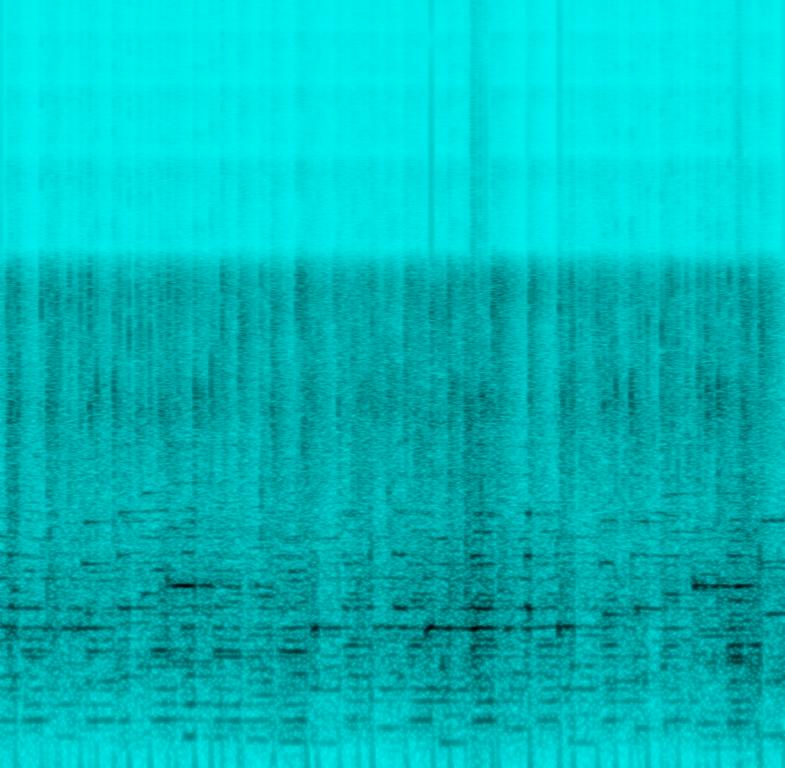
The song is instrumental. The tempo is medium with a piano playing solo accompaniment with no other instrumentation. Tap dancers tap to the piano accompaniment not perfectly in sync , with a lot of ambient room noises and people talking. The audio quality is very poor in this home video.